Question: i use below php to search mysql database and it's working so far, below is the sample output mysql database displayed in webpage, what's next i am trying to do a sum total for column 'act', this sound easy but i am still struggling how to do this, anyone can enlighten me pls?

'''
<?php
$query10 = "SELECT * FROM stock WHERE amr_id =" . $searchkey;
$result10 = $conn->query($query10);
if ($result10->num_rows > 0) {
echo "<table id='customers' border='1' cellspacing='0' cellpadding='5' style='text-align:left;'><tr><th>Date</th><th>Rate Plan</th><th>Act</th><th>churn<th>Net</th></tr>";
// output data of each row
while($row = $result10->fetch_assoc()) {
// echo "<tr> <td>".$row[""]."1</td> <td>".$row["dealer_code"]."</td> <td> ".$row["dealer_name"]."</td> </tr>";
echo "<tr> <td>".$row["report_date"]."</td> <td> ".$row["rate_plan"]."</td> <td>".$row["act"]."</td><td>".$row["churn"]."</td><td>".$row["net"]."</td> </tr>";
}
?>
'''
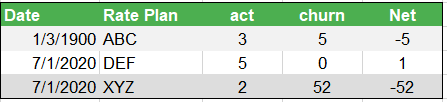
Answer: try this,
'''
<?php
$stmt = $conn->prepare('SELECT * FROM stock WHERE amr_id = ?');
$stmt->bind_param('s', $searchkey); // 's' specifies the variable type => 'string'
$stmt->execute();
$result = $stmt->get_result();
$sum=0;
echo "<table id='customers' border='1' cellspacing='0' cellpadding='5' style='text-align:left;'><tr><th>Date</th><th>Rate Plan</th><th>Act</th><th>churn<th>Net</th></tr>";
while ($row = $result->fetch_assoc()) {
echo "<tr> <td>".$row["report_date"]."</td> <td> ".$row["rate_plan"]."</td> <td>".$row["act"]."</td><td>".$row["churn"]."</td><td>".$row["net"]."</td> </tr>";
$sum+=$row['act'];
}
echo $sum;
'''
this should be the approach to avoid sql injection vulnerability